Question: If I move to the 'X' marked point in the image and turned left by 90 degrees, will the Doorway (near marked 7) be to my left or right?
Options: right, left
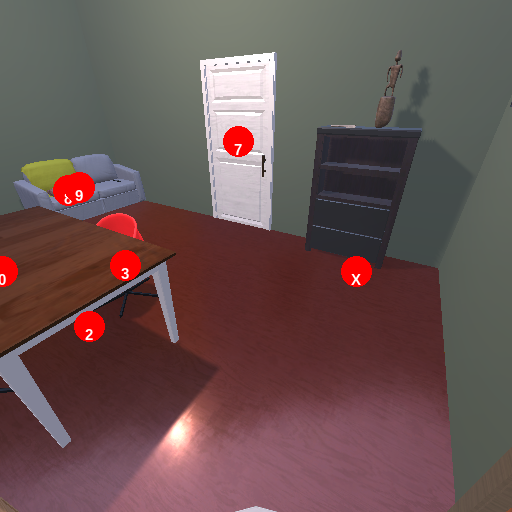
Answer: right